Question: I'm wanting to add a new 'Portal Category' within a SharePoint List.

How would I be able to do that?
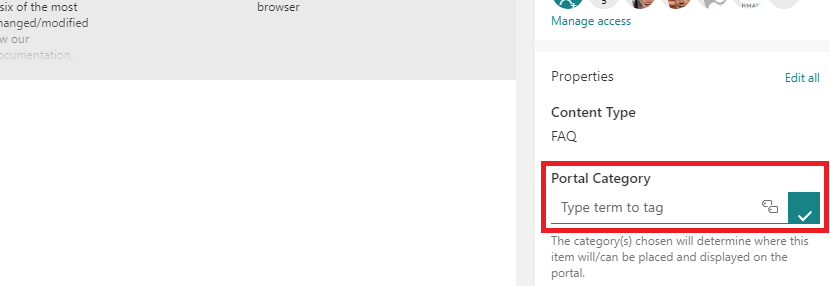
Answer: you can Create a for portal category then you can add it to your list from check this reference of <URL>